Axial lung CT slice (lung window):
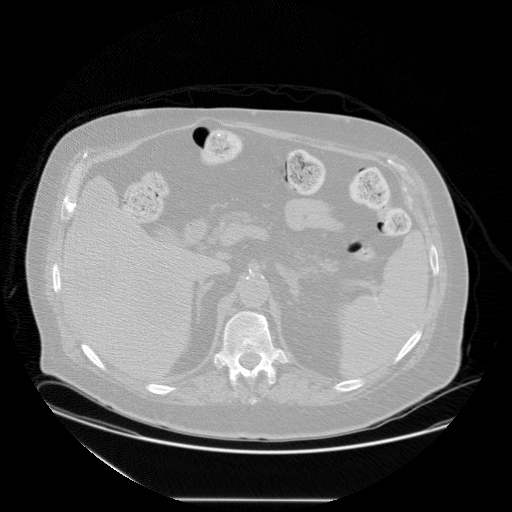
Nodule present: no